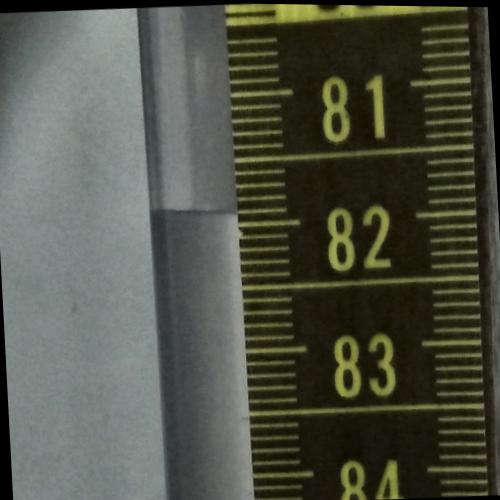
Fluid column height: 81.9 cm